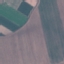
Label: AnnualCrop